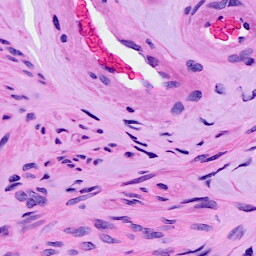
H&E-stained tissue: Ovarian